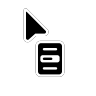
Cursor type: context_menu
OS/theme: macos
Variant: default